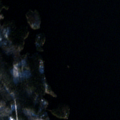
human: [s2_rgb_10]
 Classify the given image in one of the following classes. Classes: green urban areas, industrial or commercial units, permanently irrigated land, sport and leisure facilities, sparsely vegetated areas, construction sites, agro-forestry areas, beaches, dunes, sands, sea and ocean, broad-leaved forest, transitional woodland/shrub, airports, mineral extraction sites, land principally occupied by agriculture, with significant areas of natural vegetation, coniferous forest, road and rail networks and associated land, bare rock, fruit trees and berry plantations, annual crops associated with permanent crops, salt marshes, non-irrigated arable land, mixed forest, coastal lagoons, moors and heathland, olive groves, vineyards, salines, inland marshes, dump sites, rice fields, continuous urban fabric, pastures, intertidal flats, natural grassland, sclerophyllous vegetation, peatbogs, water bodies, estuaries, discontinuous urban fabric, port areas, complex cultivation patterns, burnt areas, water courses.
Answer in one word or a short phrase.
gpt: coniferous forest, mixed forest, water bodies